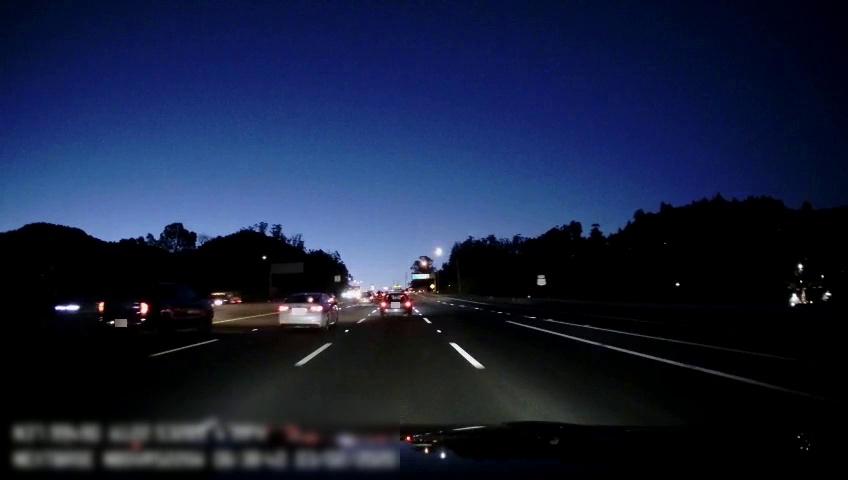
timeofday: Night
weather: Other
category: Drivable Space
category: Vehicles | SUV
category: Vehicles | Car
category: Vehicles | Car
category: Vehicles | Truck
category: Vehicles | Car
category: Vehicles | Car
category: Vehicles | Truck
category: Lanes | Alternate Lane
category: Lanes | Alternate Lane
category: Lanes | Current Lane
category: Lanes | Current Lane
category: Lanes | Alternate Lane
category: Lanes | Alternate Lane
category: Lanes | Alternate Lane
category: Traffic | Signs
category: Traffic | Signs